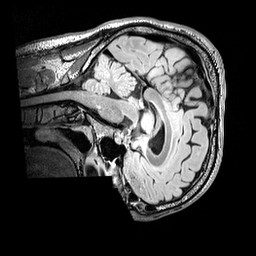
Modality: FLAIR
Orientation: sagittal
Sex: male
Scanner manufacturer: siemens
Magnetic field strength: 3 T
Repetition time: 5 s
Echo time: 0.395 s